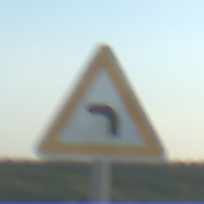
Verkehrszeichen: KurveLinks
Umgebung: Outdoor, Beach
Tageszeit: SunriseSunset
Wetter: Clear
Licht: Natural
Jahreszeit: NotSpecified
Kontrast: HighContrast